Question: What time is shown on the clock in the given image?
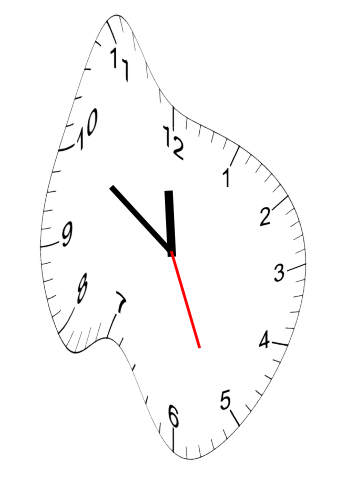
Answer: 11:50:26